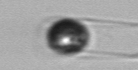
Label: Guinardia_delicatula_TAG_internal_parasite